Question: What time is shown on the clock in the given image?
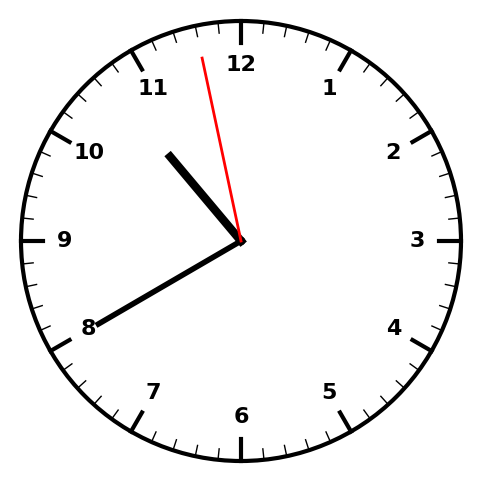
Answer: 10:39:58